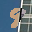
Label: 9